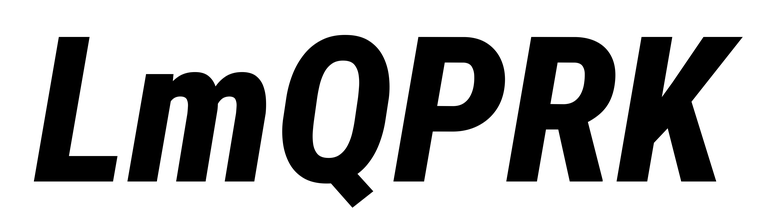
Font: Roboto-Italic_Condensed_ExtraBold_Italic